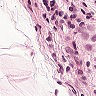
Metastatic tissue present: yes